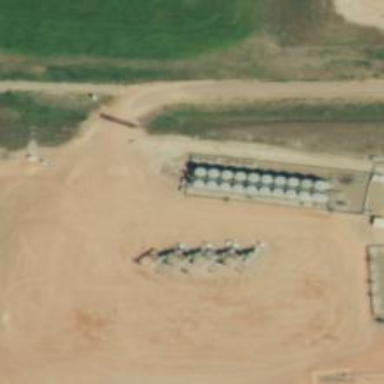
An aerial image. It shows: Storage tank that is man-made.